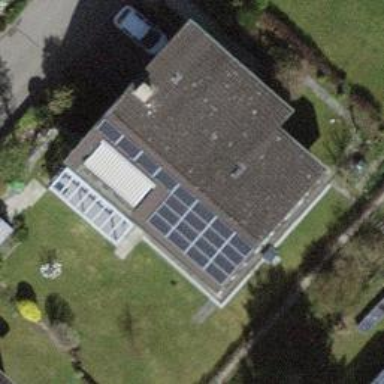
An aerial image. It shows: Solar power generator using photovoltaic panels.